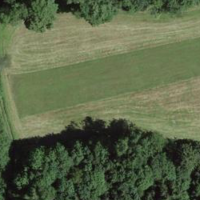
EUNIS habitat code: 41
Species observed at this site:
Vicia sepium